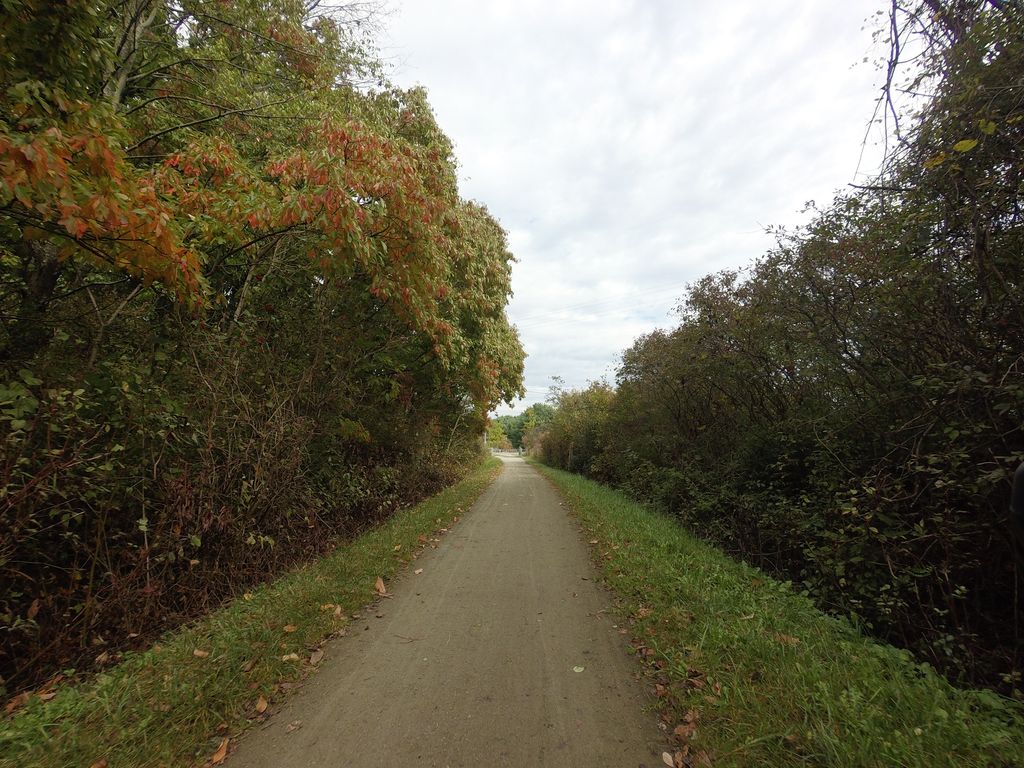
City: hamilton